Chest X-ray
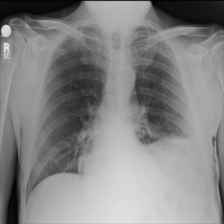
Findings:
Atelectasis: negative
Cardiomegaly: negative
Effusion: negative
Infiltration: negative
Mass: negative
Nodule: negative
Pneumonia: negative
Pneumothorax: negative
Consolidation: negative
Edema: negative
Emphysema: negative
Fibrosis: negative
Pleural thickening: negative
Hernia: positive